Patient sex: M
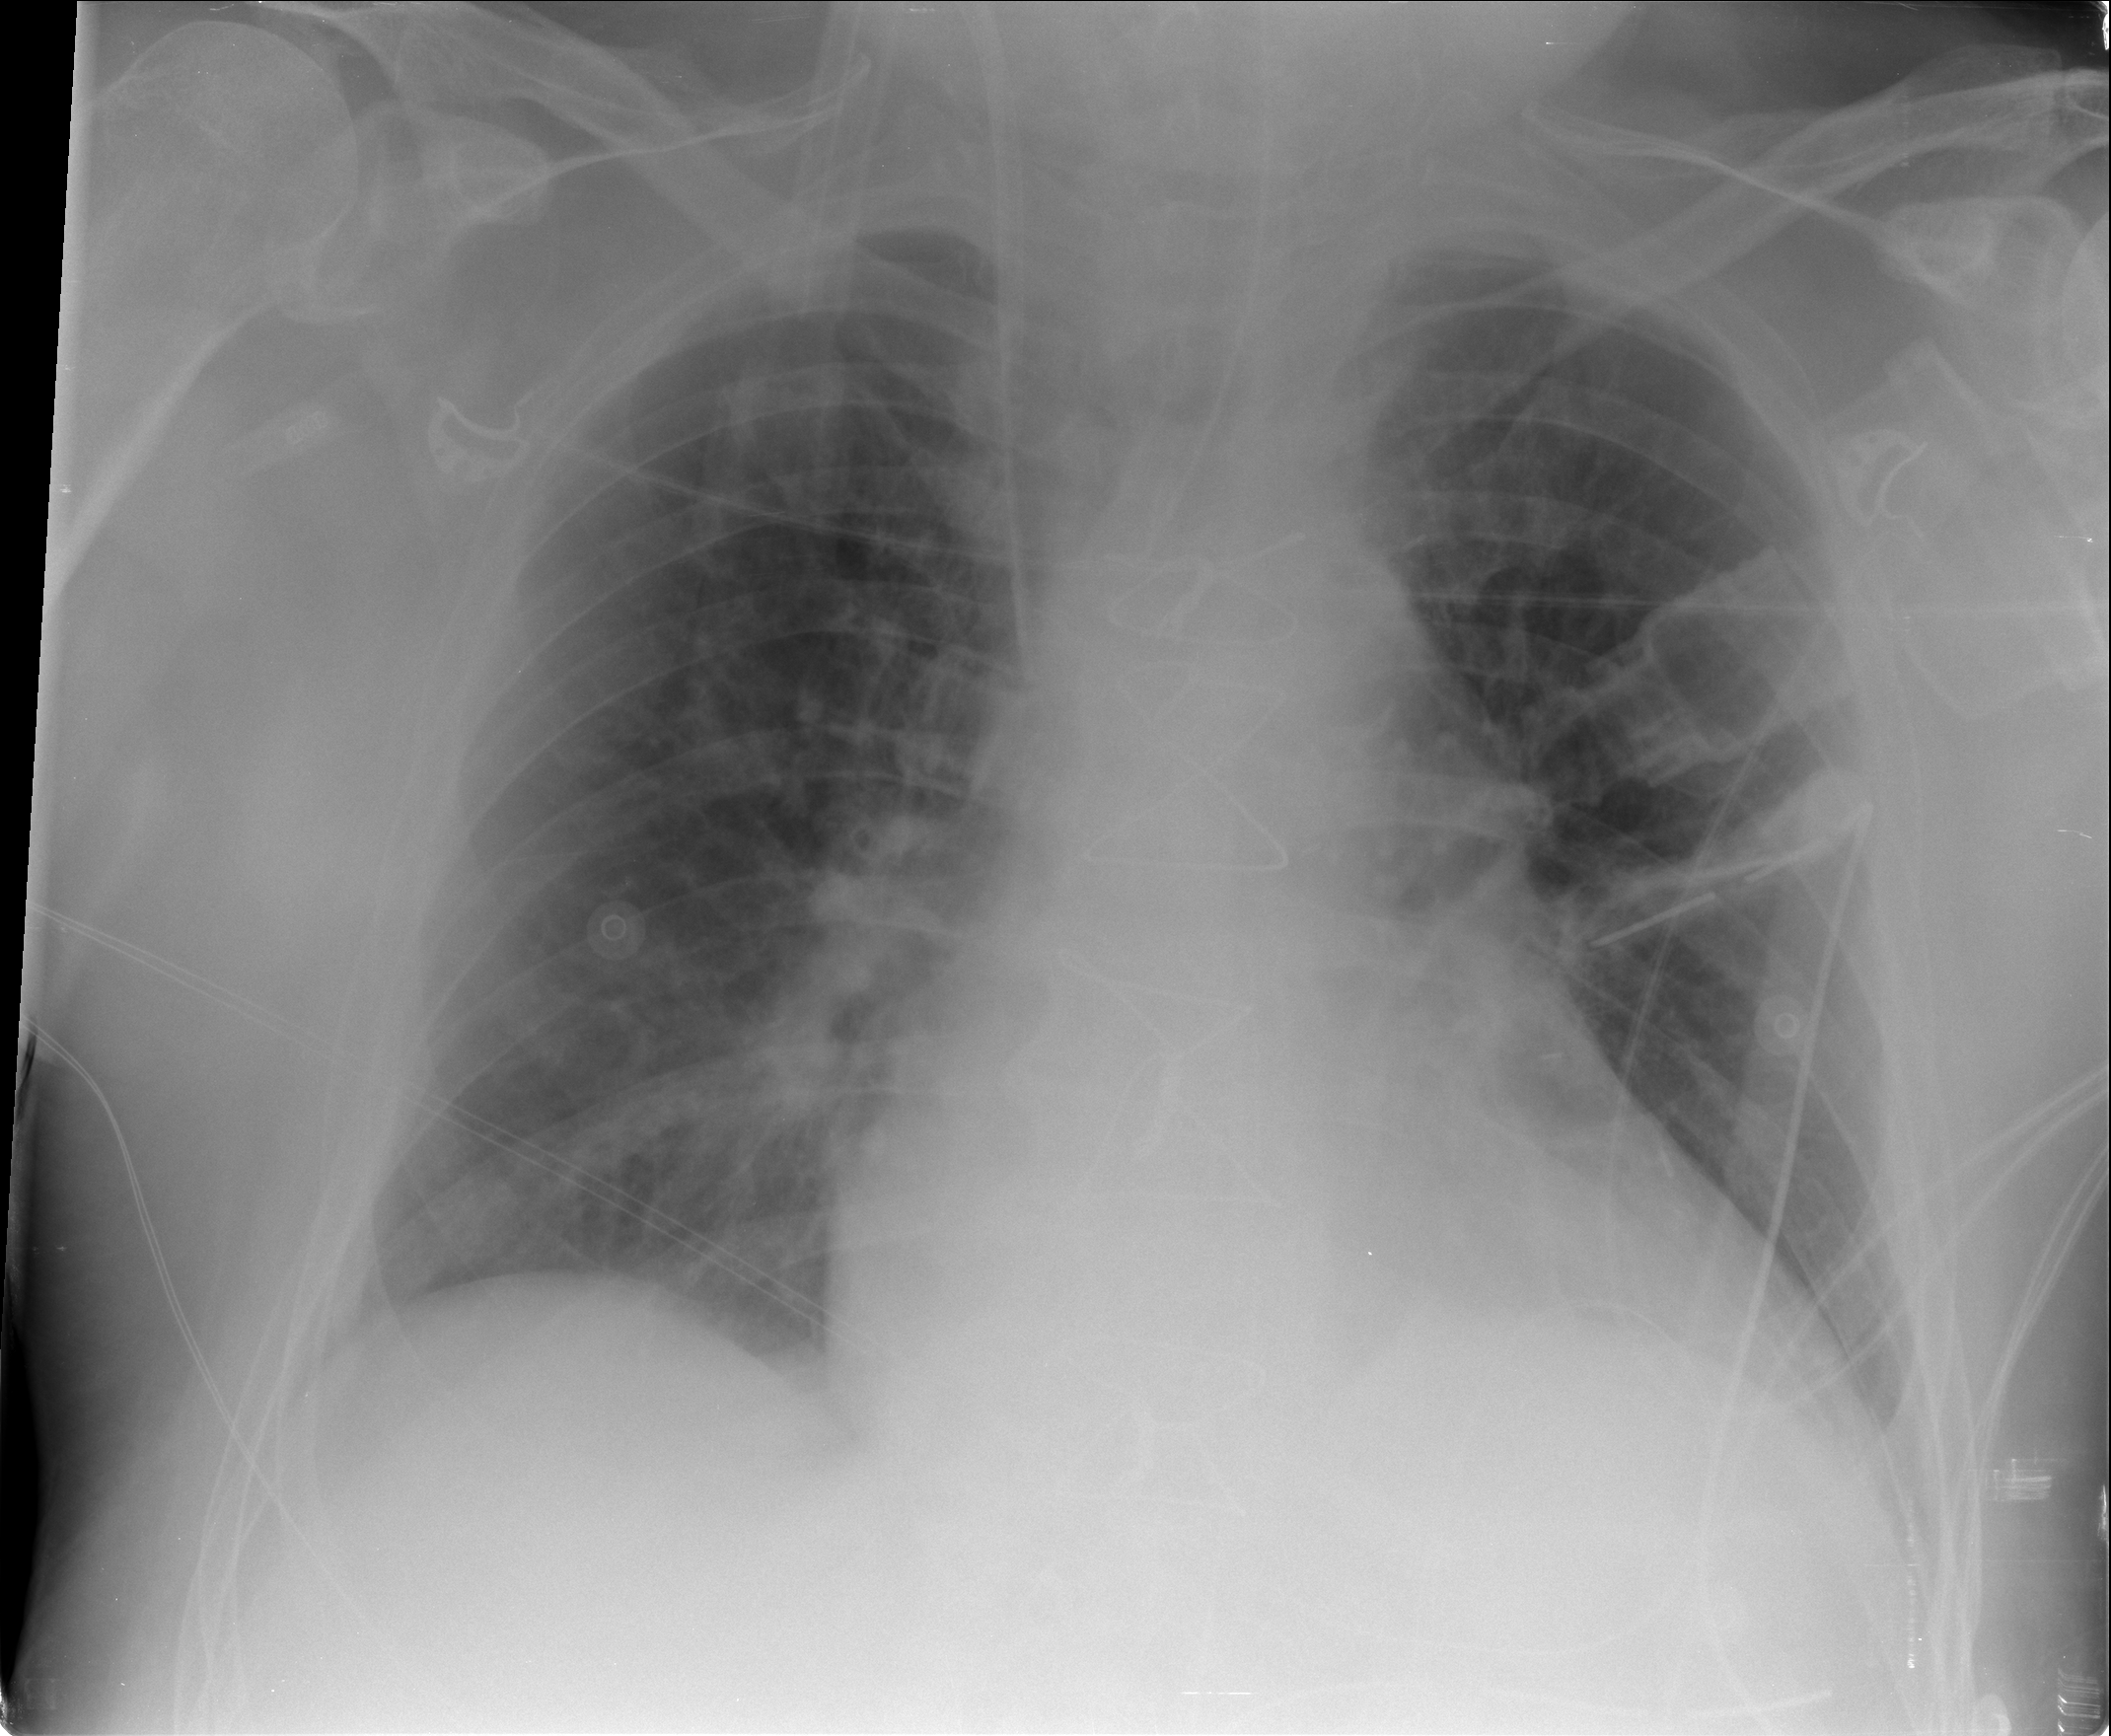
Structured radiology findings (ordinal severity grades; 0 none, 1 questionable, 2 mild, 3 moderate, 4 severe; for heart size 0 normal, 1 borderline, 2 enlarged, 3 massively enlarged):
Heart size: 2
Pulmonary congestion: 2
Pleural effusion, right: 1
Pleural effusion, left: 1
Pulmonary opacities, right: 0
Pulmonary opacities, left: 0
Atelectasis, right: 0
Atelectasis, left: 0